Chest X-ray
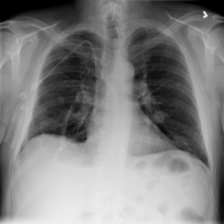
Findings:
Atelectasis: positive
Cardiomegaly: negative
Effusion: negative
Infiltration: negative
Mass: negative
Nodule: positive
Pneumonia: negative
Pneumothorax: negative
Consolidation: negative
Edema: negative
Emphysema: negative
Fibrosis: negative
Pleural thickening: negative
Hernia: negative